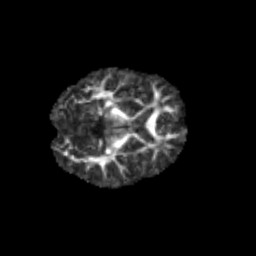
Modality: FA
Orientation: axial
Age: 6
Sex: male
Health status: healthy